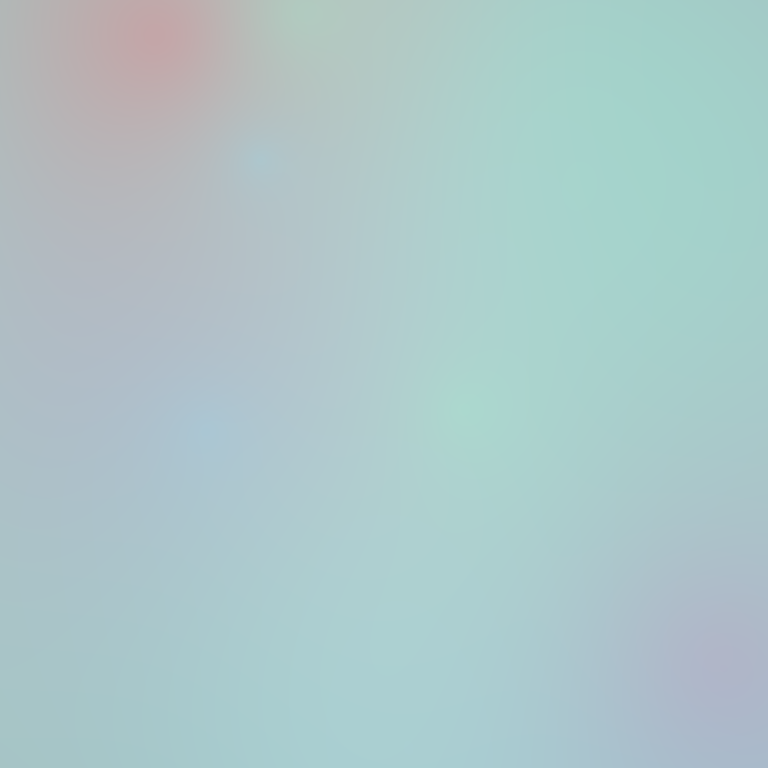
Abstract light effect, smooth gradient from soft teal to pale pink, serene atmosphere, diffuse light, no room, no furniture, no objects.